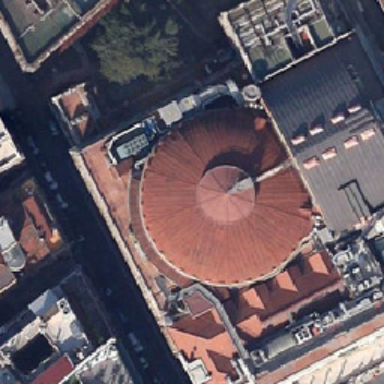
The red church is near several buildings .